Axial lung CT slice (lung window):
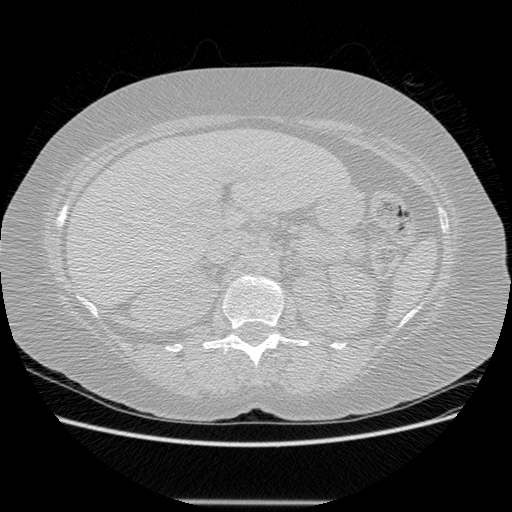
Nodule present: no